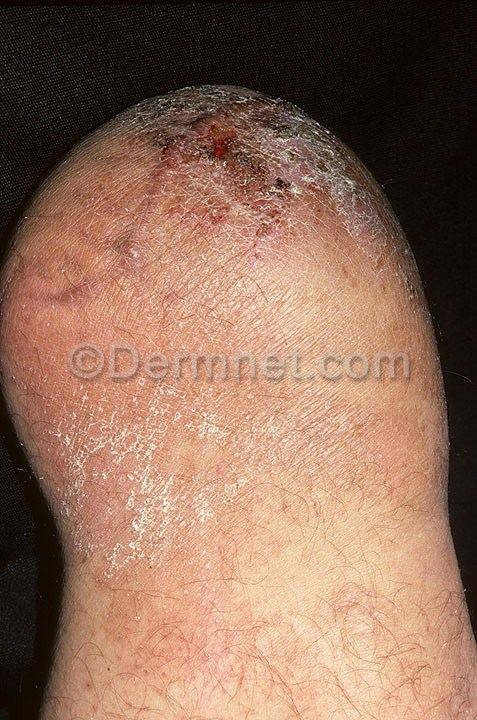
Disease: Eczema Photos